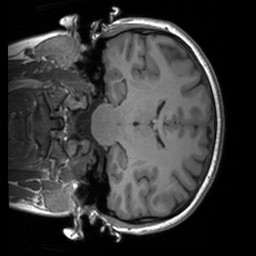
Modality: T1w
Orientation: coronal
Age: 21
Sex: female
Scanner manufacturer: siemens
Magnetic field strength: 3 T
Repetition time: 1.9 s
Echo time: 0.00226 s